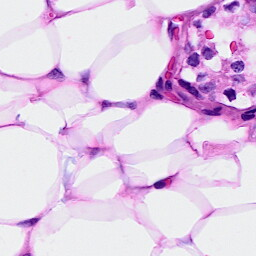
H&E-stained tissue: Breast